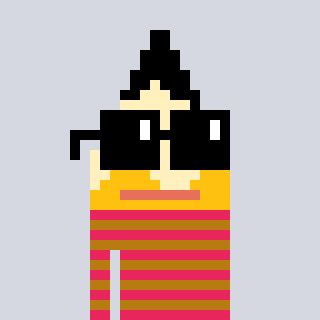
a pixel art character with square black sunglasses, a pencil-shaped head and a gold-colored body on a cool background